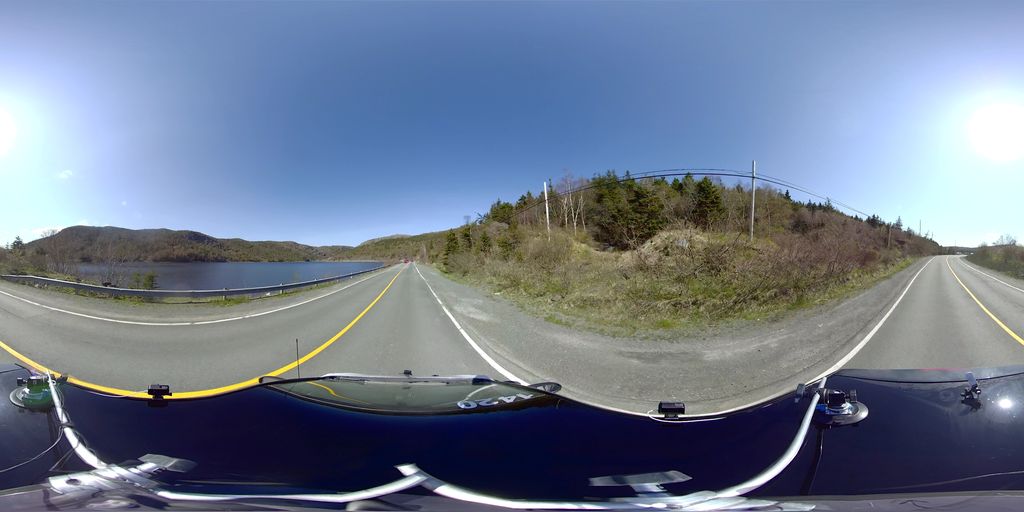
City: st_johns